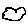
Label: cloud